Question: I'm generating plots with matplotlib. By default matplotlib adds an "1e" annotation on the top of the y-axis when the values are large. But since i have another axis on the top of my plot, this annotation overlaps with it. I need either turn it iff or move it to the left, So that It doesn't overlap with the x axis.
The image should make things clear (see link below). I'm interested in getting rid of overlap on the top left part of the figure.
I looked in the documentation, but I couldn't find anything that could turn it off.
Any help will be appreciated.
Thank you very much.
plot:

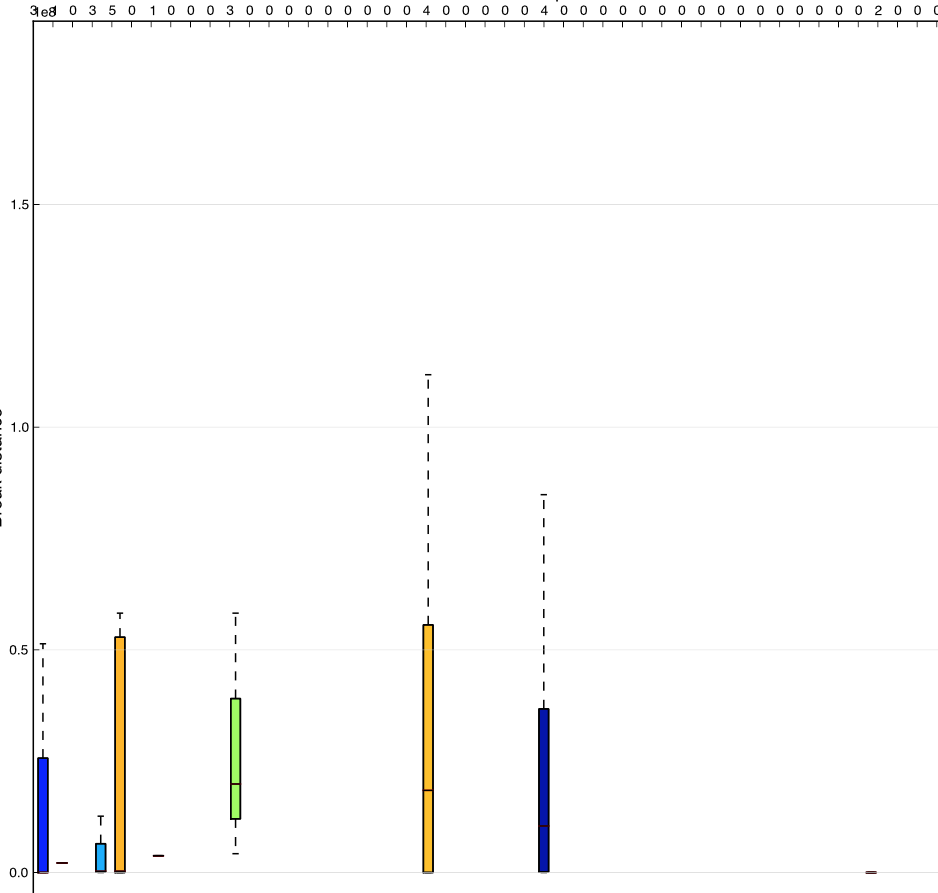
Answer: You can influence the format of the tick labels using 'plt.ticklabel_format'. In particular, you can call 'plt.ticklabel_format(useOffset=False)' to disable the offset that you don't like. This and other parameters are <URL>.